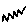
Label: zigzag